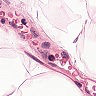
Metastatic tissue present: no